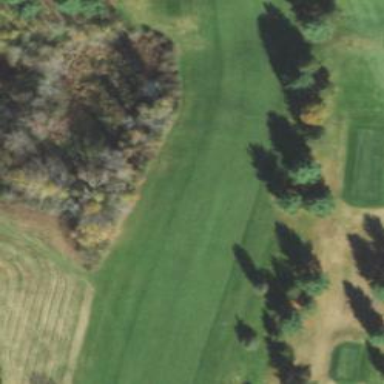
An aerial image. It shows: Grassy area designated as golf fairway.